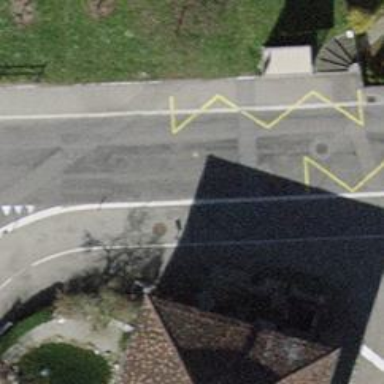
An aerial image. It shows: Public transport stop position.